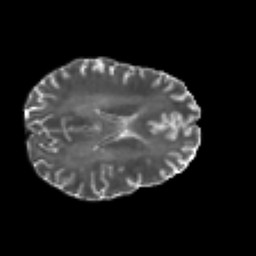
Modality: T2w
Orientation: axial
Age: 34
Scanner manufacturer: philips
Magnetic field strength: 3 T
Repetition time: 8.6 s
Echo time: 0.127 s